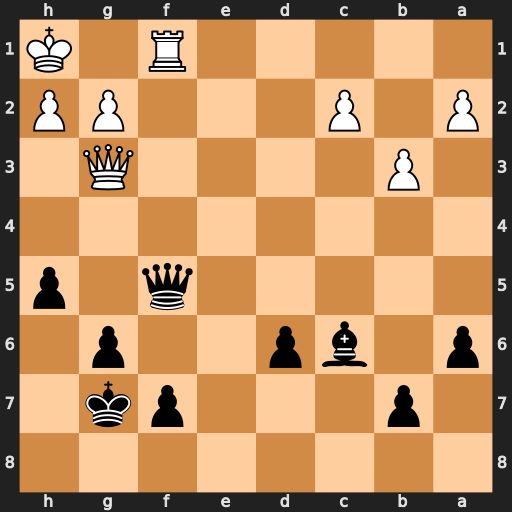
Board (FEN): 8/1p3pk1/p1bp2p1/5q1p/8/1P4Q1/P1P3PP/5R1K
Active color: b
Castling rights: -
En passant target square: -
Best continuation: Qxf1#